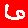
Digit: 6